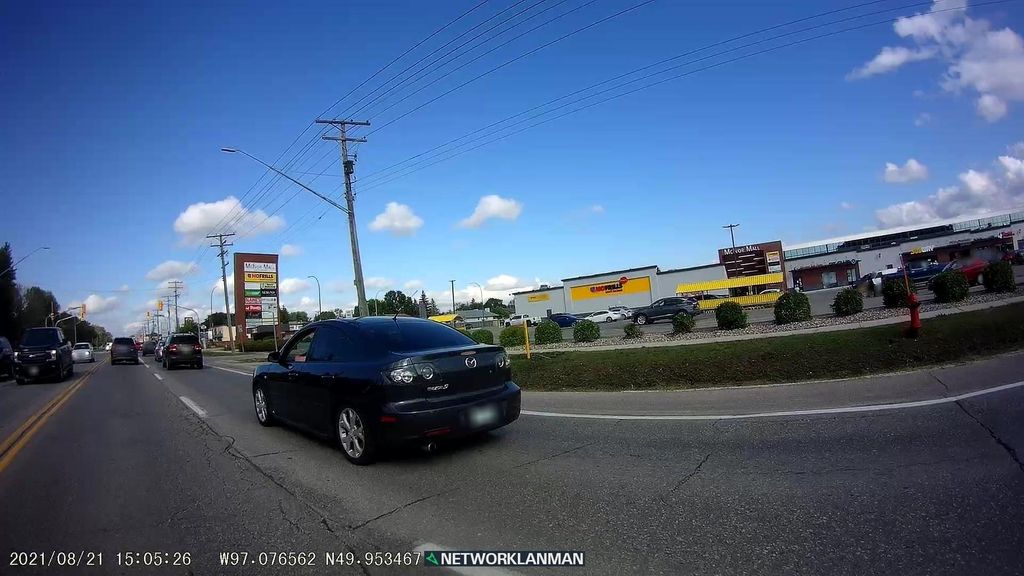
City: winnipeg